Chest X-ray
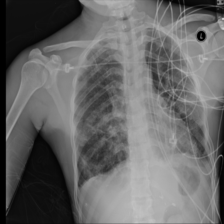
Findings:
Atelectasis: negative
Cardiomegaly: negative
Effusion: negative
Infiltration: negative
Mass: negative
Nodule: negative
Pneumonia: negative
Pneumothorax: negative
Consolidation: negative
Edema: negative
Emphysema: negative
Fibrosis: negative
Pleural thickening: negative
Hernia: negative